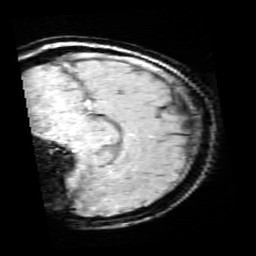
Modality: SWI
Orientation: sagittal
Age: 10
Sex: female
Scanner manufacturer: siemens
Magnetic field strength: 3 T
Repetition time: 0.027 s
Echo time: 0.02 s